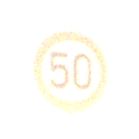
Verkehrszeichen: Geschwindigkeit50
Umgebung: Outdoor, Nature
Tageszeit: Night
Wetter: Clear
Licht: Natural
Jahreszeit: NotSpecified
Kontrast: LowContrast